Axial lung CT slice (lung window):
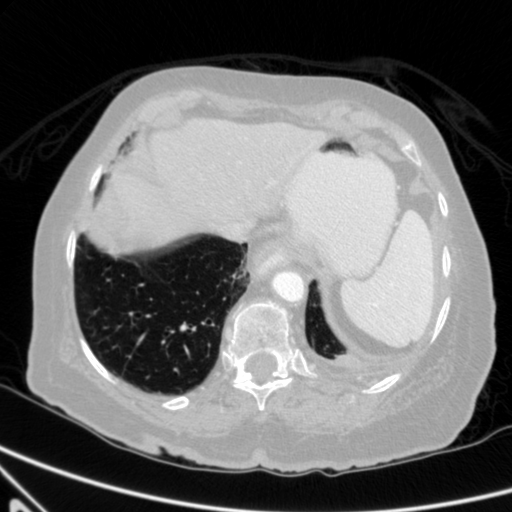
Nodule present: no